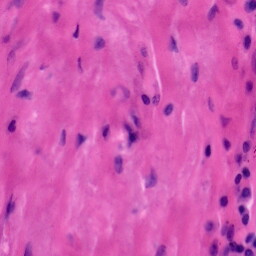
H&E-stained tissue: Tonsil